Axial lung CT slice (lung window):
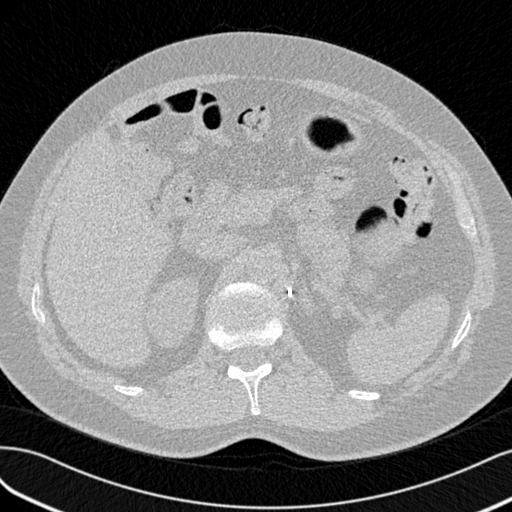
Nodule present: no